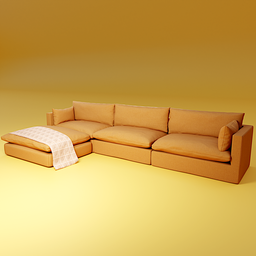
Label: furniture